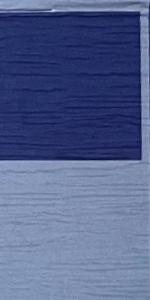
Label: Empty